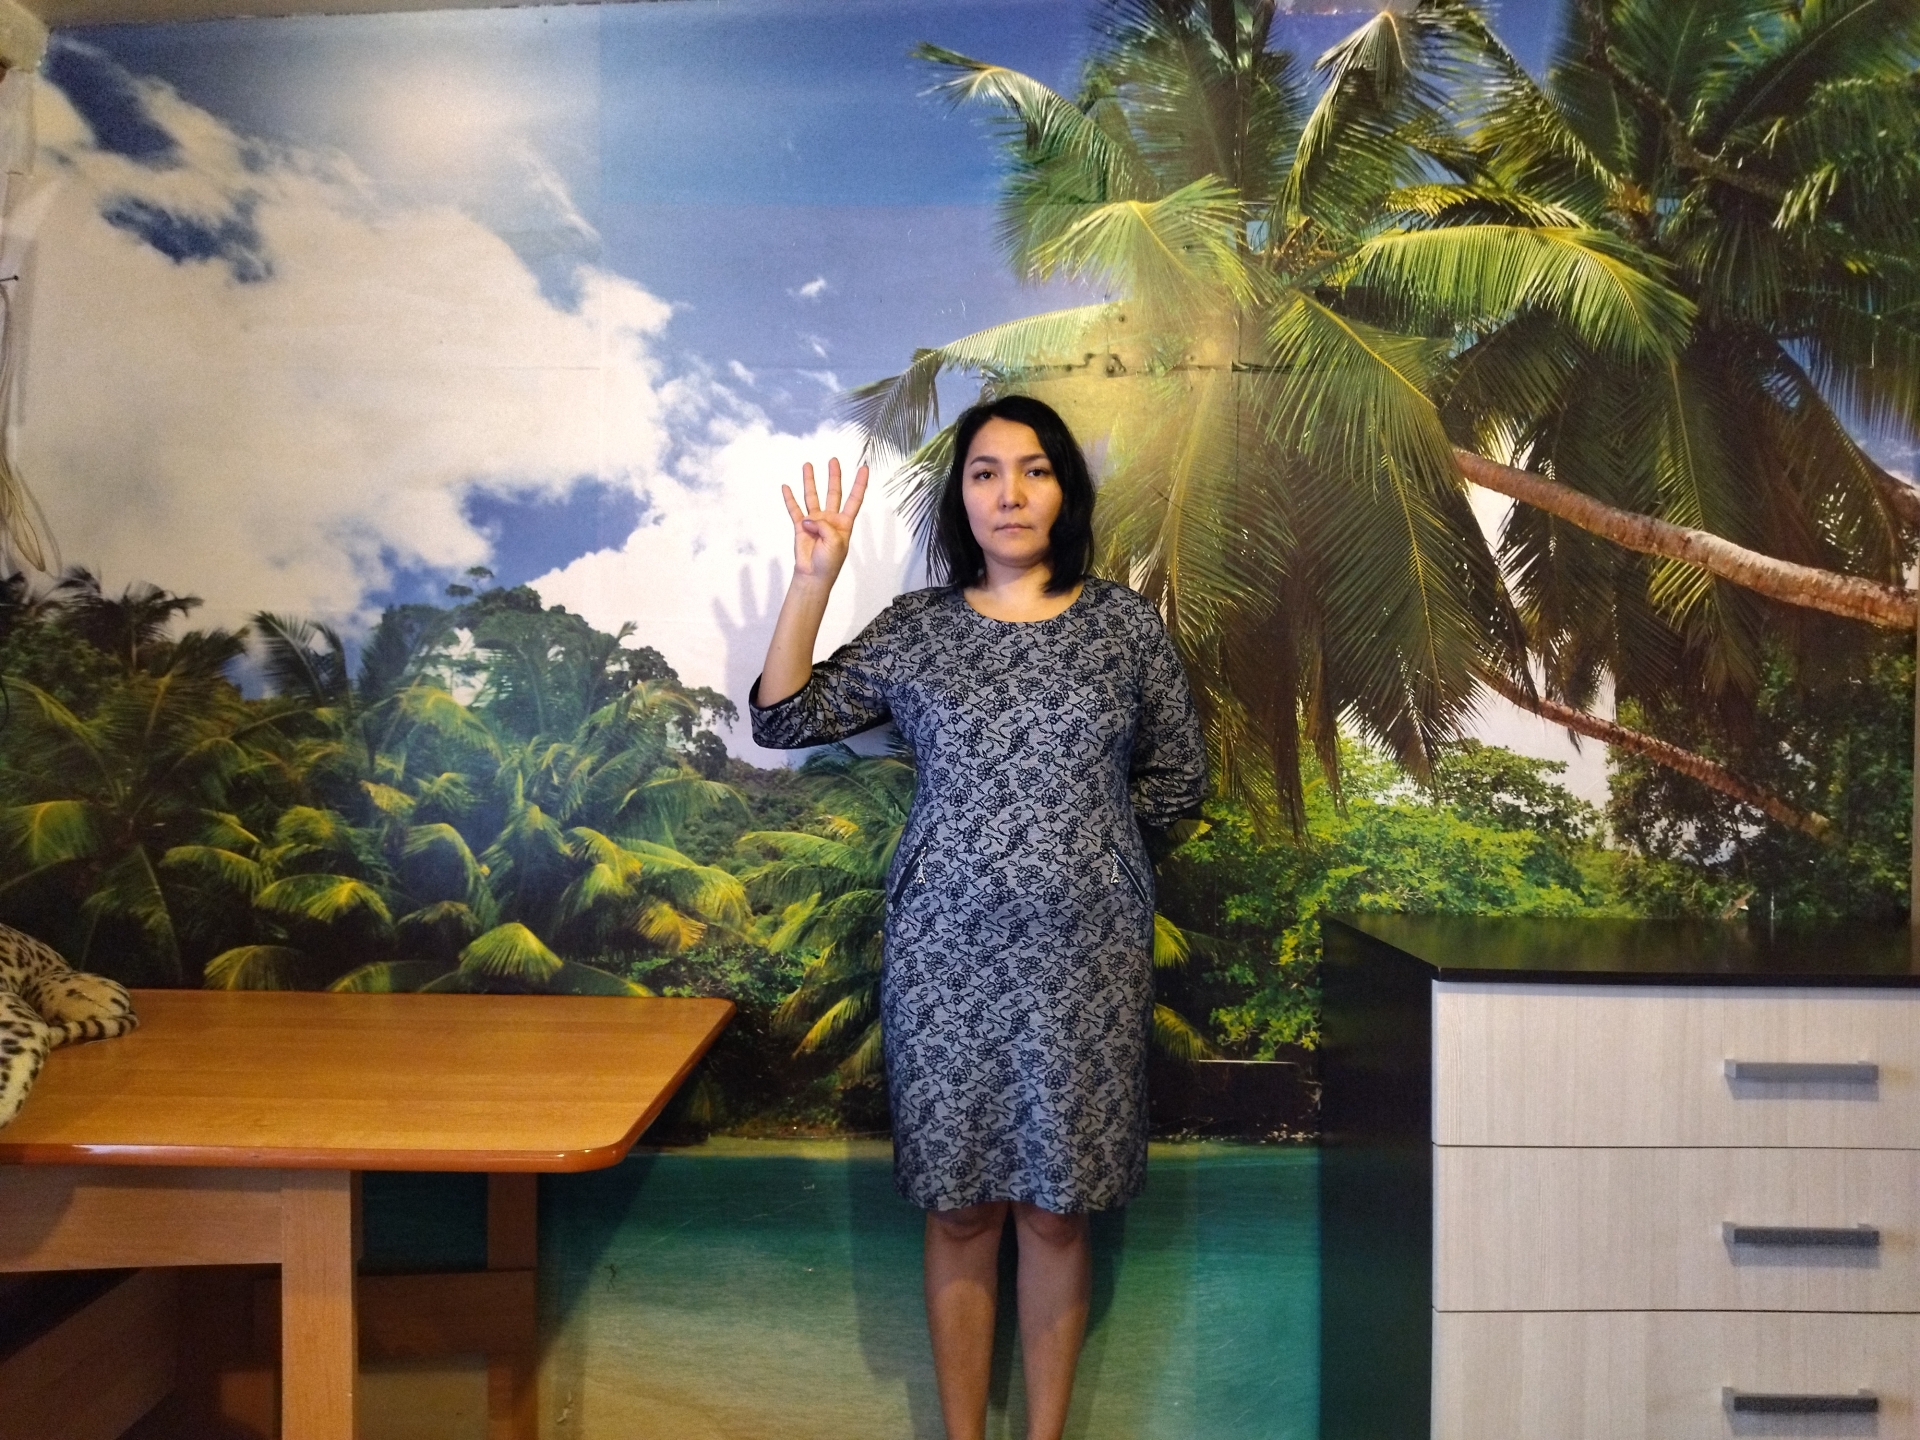
Label: clear